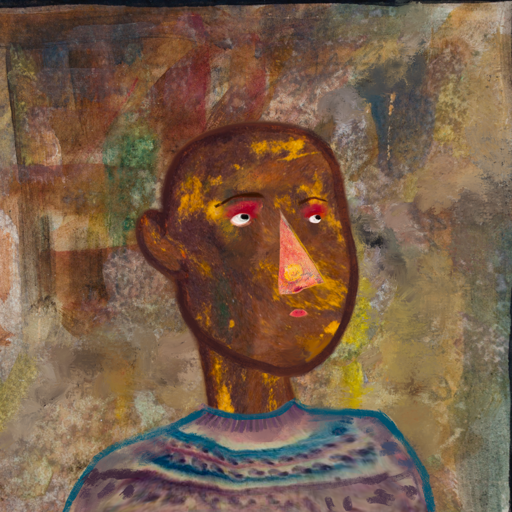
Background: Mosgoul, Head And Neck Side: Comrade, Face Side: Irani, Bust: HillGirl, Hair Side: Blank, Head Accessory: Blank, Second Necklace: Blank, Necklace: Blank, Baby: Blank